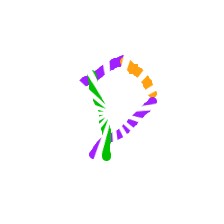
Shape: kite